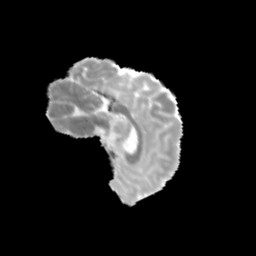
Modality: MD
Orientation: sagittal
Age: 11
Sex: female
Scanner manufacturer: siemens
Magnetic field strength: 3 T
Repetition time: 3.8 s
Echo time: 0.07 s